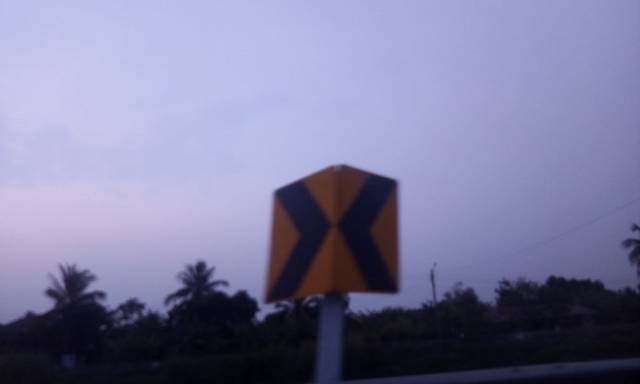
Region: Thailand
Coordinates: 13.868, 100.877